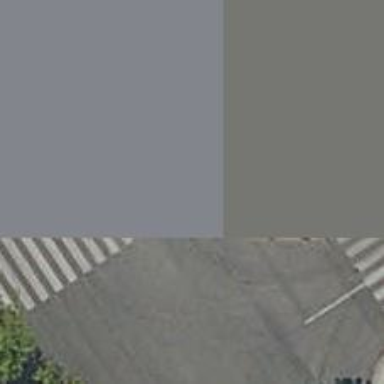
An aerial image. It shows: Kerb barrier.